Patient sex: M
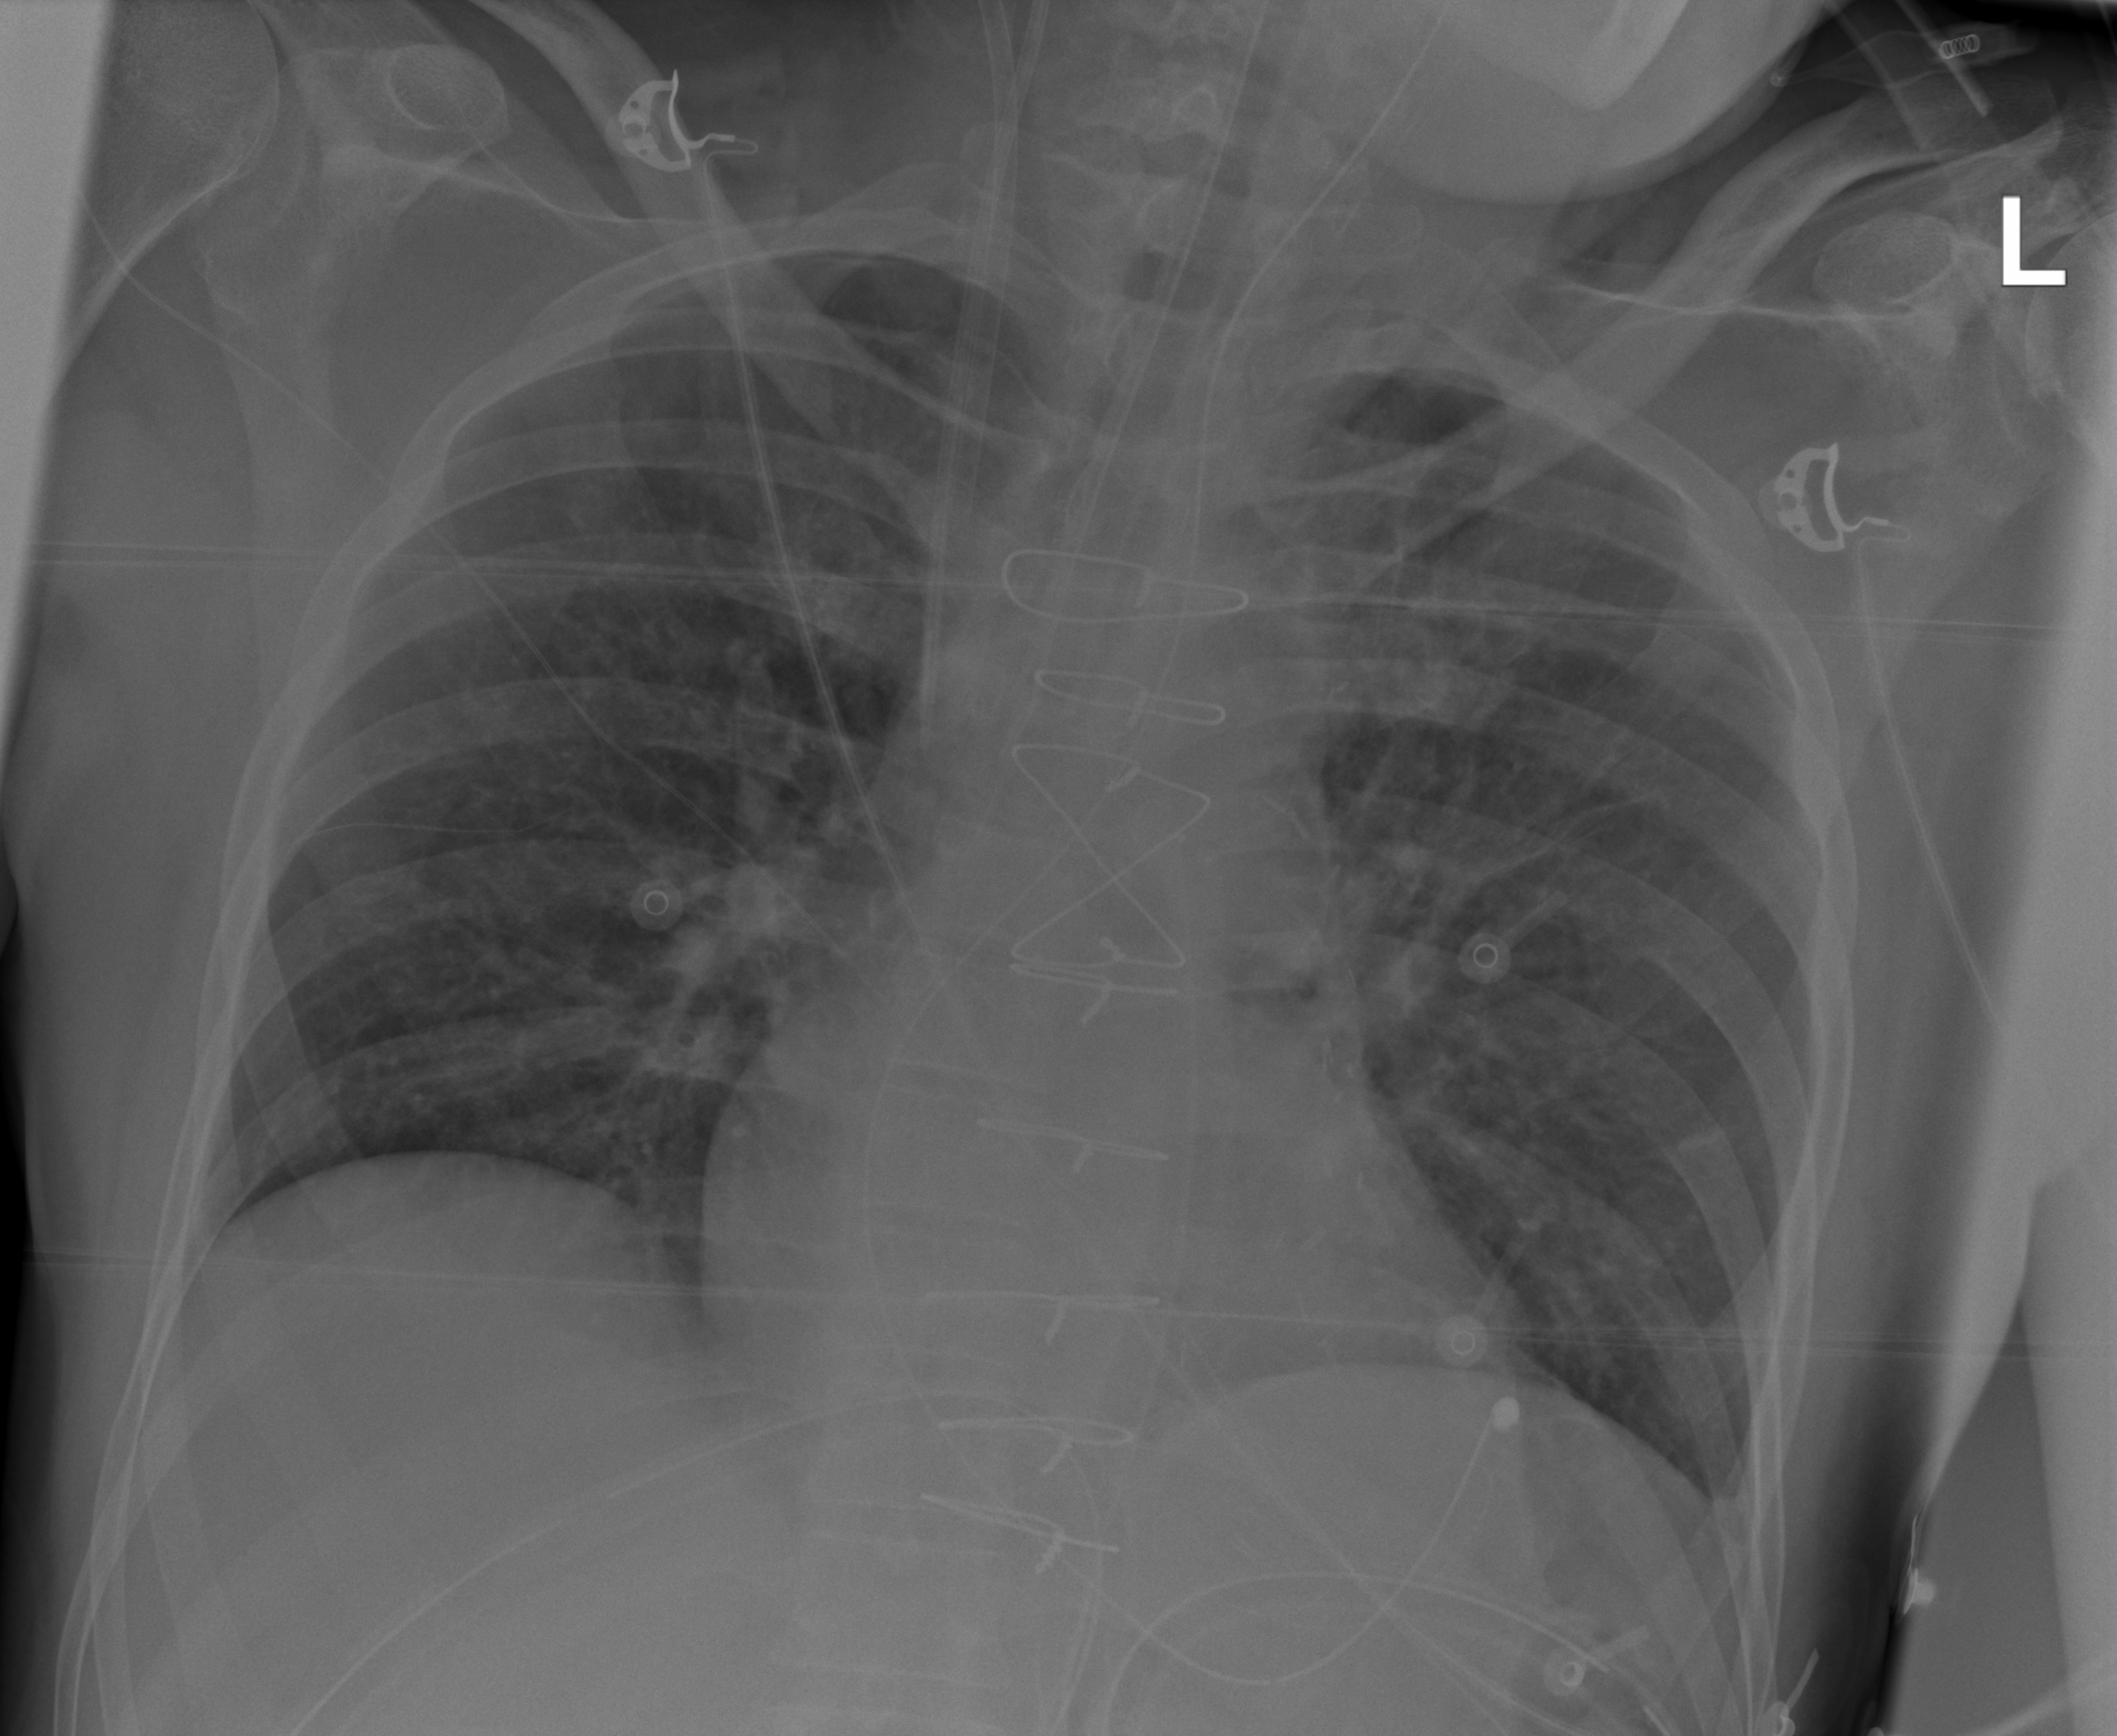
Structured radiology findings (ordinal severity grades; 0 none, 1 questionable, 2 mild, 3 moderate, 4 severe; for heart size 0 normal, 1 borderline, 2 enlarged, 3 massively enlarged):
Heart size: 0
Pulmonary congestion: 1
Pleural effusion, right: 0
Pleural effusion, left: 0
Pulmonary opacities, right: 0
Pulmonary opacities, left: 0
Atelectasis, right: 0
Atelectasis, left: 0